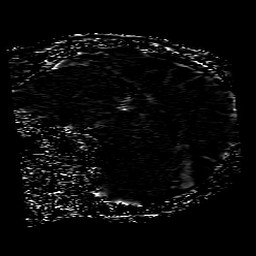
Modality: SWI
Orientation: sagittal
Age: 59
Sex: female
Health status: ill
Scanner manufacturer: philips
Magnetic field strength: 3 T
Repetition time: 0.031 s